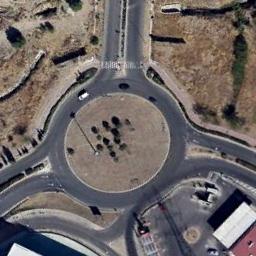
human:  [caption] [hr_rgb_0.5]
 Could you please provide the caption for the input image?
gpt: There are several buildings next to the roundabout .

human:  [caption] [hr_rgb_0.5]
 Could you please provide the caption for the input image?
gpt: The roundabout with four exits and entrances is in the wasteland and some houses are next to the roundabout .

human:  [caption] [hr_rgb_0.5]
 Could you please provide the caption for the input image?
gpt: There are several vehicles on the road at the crossroads, Some trees and a large desert around the roundabout .

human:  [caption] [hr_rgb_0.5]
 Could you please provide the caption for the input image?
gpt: The roundabout is on the bare land next to buildings .

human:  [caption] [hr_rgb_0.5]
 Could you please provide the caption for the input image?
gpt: There are brown bare land around the roundabout .